Chest X-ray:
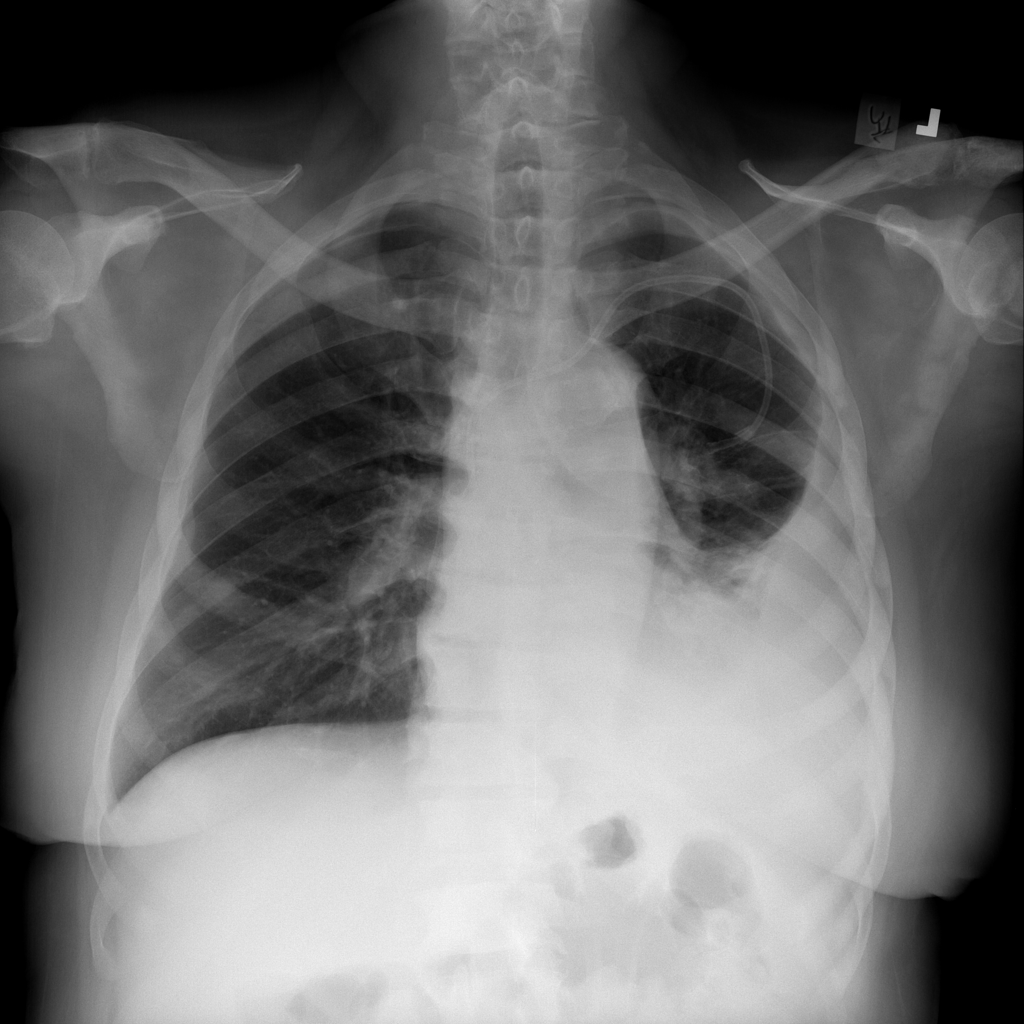
Findings: Effusion, Atelectasis
No abnormal finding: no